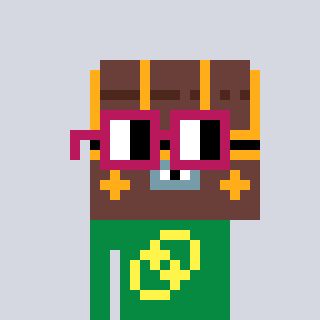
a pixel art character with square dark red glasses, a treasure chest-shaped head and a green-colored body on a cool background